Question: Topic?
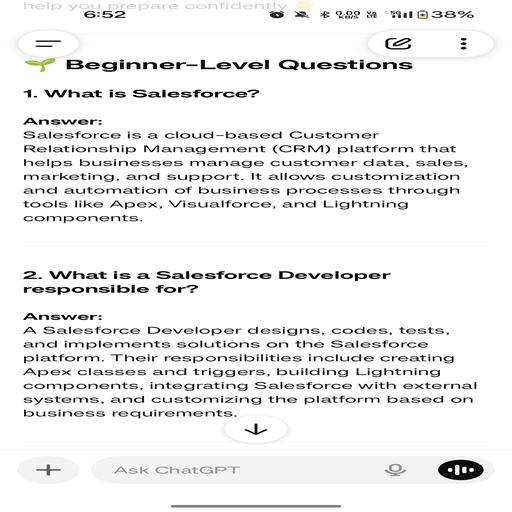
Answer: Salesforce basics